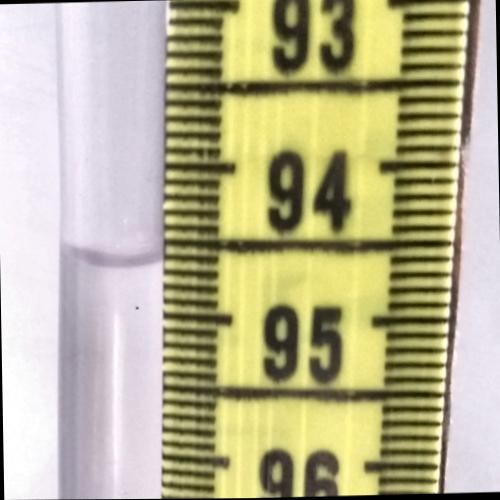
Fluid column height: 94.6 cm